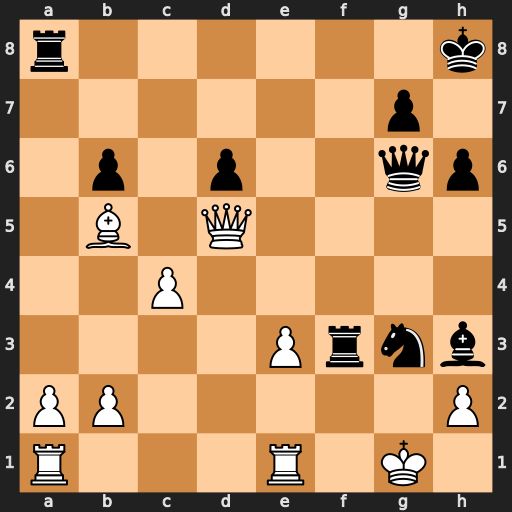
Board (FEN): r6k/6p1/1p1p2qp/1B1Q4/2P5/4Prnb/PP5P/R3R1K1
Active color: w
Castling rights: -
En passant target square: -
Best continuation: Qxa8+ Kh7 Qxf3 Ne4+ Kh1